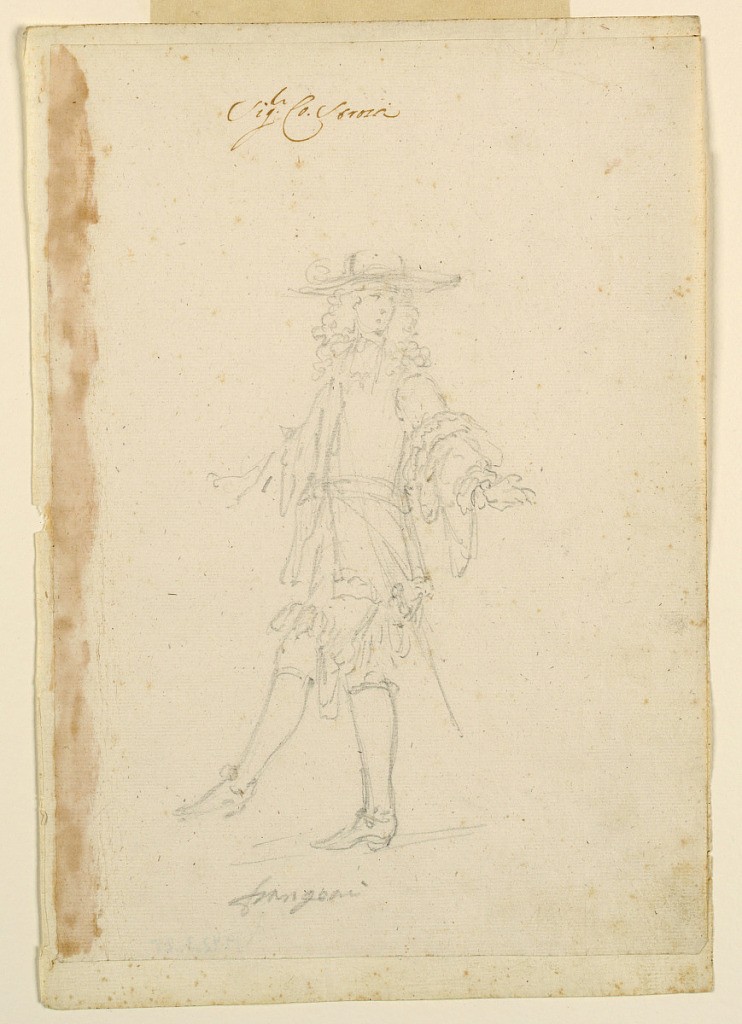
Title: Costume Design: A Frenchman for a Ballet
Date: ca. 1790
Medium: Lead pencil on paper
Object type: Drawing
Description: Vertical rectangle. A scantily clothed young man is shown in a dancing pose, moving toward left, his head turned toward the left shoulder.